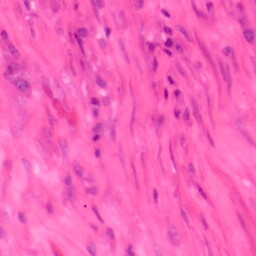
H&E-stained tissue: Colon